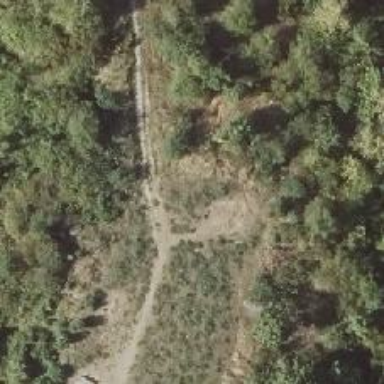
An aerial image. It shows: Path on the ground.